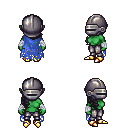
a pixel art fantasy rpg character, female body template, orc, green skin, blue tattered cape, metal pants, raven right-swept hairstyle, metal helm, white cloth bandages, gold boots, four views (front, back, left, right), 2x2 character sprite sheet, small pixel art, hard edges, no anti-aliasing